Question: I want to filter data in my TableView by using switch. I am using Parse. Let's say I have a TableViewController and a FilterViewController(normal ViewController class). I want to filter data by putting some of switch on. And show filtered TableView after push Done button. I already have some idea, but I do not know how to set the change in TableViewController.
Thanks

'''
@protocol ViewControllerDelegate;
@interface FiltrViewController : UIViewController
{
IBOutlet UISwitch *switch1;
IBOutlet UISwitch *switch2;
IBOutlet UISwitch *switch3;
IBOutlet UISwitch *switch4;
IBOutlet UISwitch *switch5;
IBOutlet UISwitch *switch6;
IBOutlet UIBarButtonItem *button1;
IBOutlet UILabel *label;
}
@property (nonatomic, weak) id<ViewControllerDelegate> delegate;
@property (nonatomic, strong) PFObject *obj;
@property(nonatomic,strong) NSArray *keys;
+ (void) filter:(id<ViewControllerDelegate>)delegate;
-(IBAction)buttontouched:(id)sender;
-(IBAction)switch1:(id)sender;
@end
@protocol ViewControllerDelegate < NSObject>
-(void)filter;
@end
'''
'''
@interface FiltrViewController (){
NSMutableDictionary* configG;
}
@property (retain) NSMutableDictionary* configG;
@end
@implementation FiltrViewController
@synthesize delegate;
@synthesize configG;
- (id)initWithNibName:(NSString *)nibNameOrNil bundle:(NSBundle *)nibBundleOrNil
{
self = [super initWithNibName:nibNameOrNil bundle:nibBundleOrNil];
if (self) {
configG = [[NSMutableDictionary alloc] init];
}
return self;
}
-(void)filter
{
PFQuery *query = [PFQuery queryWithClassName:@"Countries"];
NSArray *keys = @[ @"Africa", @"Europe", @"South America", @"North America", @"Asia", @"Australia" ];
NSArray *defaultValues = @[ @YES, @YES, @YES, @YES, @YES, @YES ];
NSMutableDictionary *config = [NSMutableDictionary dictionaryWithObjects:defaultValues forKeys:keys];
NSSet *filter = [config keysOfEntriesPassingTest:
^BOOL (id key, NSNumber *value, BOOL *stop) {
return [value boolValue];
}];
[query whereKey:@"DescriptTitle" containedIn:[filter allObjects]];
self.keys = keys;
self.configG = config;
}
- (void)viewDidLoad
{
[super viewDidLoad];
}
-(IBAction)buttontouched:(id)sender;
{
[self dismissViewControllerAnimated:YES completion:nil];
[delegate filter];
}
- (void)didReceiveMemoryWarning
{
[super didReceiveMemoryWarning];
// Dispose of any resources that can be recreated.
}
- (IBAction)switch1:(UISwitch *)sender
{
[self.configG setObject:@([sender isOn]) forKey:[self.keys objectAtIndex:sender.tag]];
}
@end
'''
'''
- (void)FilterTable:(FiltrViewController *)viewController didChooseValue:(CGFloat)value {
[FiltrViewController filter:self];
}
'''
filter method
'''
- (void)filterController:(FilterViewController *)controller didEditConfig:(NSMutableDictionary *)config
{
NSSet *filter = [config keysOfEntriesPassingTest:
^BOOL (id key, NSNumber *value, BOOL *stop) {
return [value boolValue];
}];
PFQuery *query = [PFQuery queryWithClassName:@"Countries"];
[query whereKey:@"DescriptTitle" containedIn:[filter allObjects]];
[query findObjectsInBackgroundWithBlock:^(NSArray *objects, NSError *error) {
if (!error) {
//How can I pass filtered objects from Filter.m back into my TableView?
[self.MainTable reloadData];
NSLog(@"%u", objects.count);
}else{
}
}
];
'''
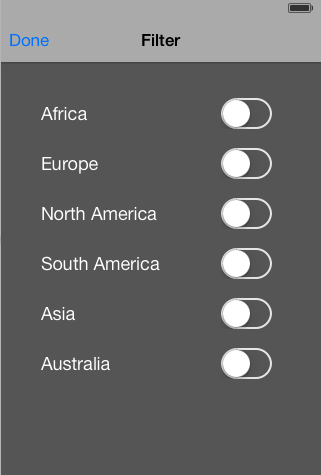
Answer: Generally, you don't want to run multiple queries in the background each time any switch is changed. Instead, you should keep a configuration of the switch state (I guess you already have this somewhere so you can set the initial state of the switches).
Now, when each switch changes, update the config. When the done button is pressed, send the config back to the other view controller (or save to the shared store / location).
In the other view controller, check if there was a change. If there was, make a new query. But...
Make only 1 query. Set the query class as you are, but add the names of the countries to include as part of that query:
'''
// create array of the country names to include
NSArray *countries = ...;
[query whereKey:@"DescriptTitle" containedIn:countries];
'''
Now things are much more efficient and easy to handle (one request and one response).
---
You have a set of countries, and you want to be able to enable / disable them. A simple configuration for this is to have a dictionary where the keys are the country names and the values are 'NSNumber' instances containing the associated 'BOOL' status value.
When you're setting up your switches you can use the values to set the state. And then you can change the state when the switches are toggled.
When done, I would use a delegate relationship to pass the modified config back to the source view controller (your table view controller). ().
To get the list of countries for your query, look at using 'keysOfEntriesPassingTest:'.
---
Setup:
'''
NSArray *keys = @[ @"Africa", @"Europe", @"South America", @"North America", @"Asia", @"Australia" ];
NSArray *defaultValues = @[ @YES, @YES, @YES, @YES, @YES, @YES ];
NSMutableDictionary *config = [NSMutableDictionary dictionaryWithObjects:defaultValues forKeys:keys];
self.keys = keys;
self.config = config;
'''
Search ('filter' method):
'''
NSSet *filter = [Dictionary keysOfEntriesPassingTest:
^BOOL (id key, NSNumber *value, BOOL *stop) {
return [value boolValue];
}];
PFQuery *query = [PFQuery queryWithClassName:@"Countries"];
[query whereKey:@"DescriptTitle" containedIn:[filter allObjects]];
// execute the query...
'''
Switch change:
-- assuming that the switches have a tag which is the index into the 'keys' array
'''
- (IBAction)switchChanged:(UISwitch *)sender
{
[self.config setObject:@([sender isOn]) forKey:[self.keys objectAtIndex:sender.tag]];
}
'''
Done button pushed:
'''
[self filter];
'''